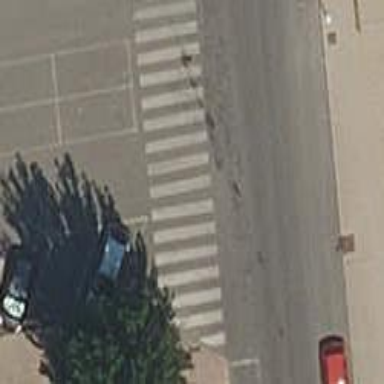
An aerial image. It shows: Marked crossing on the road.